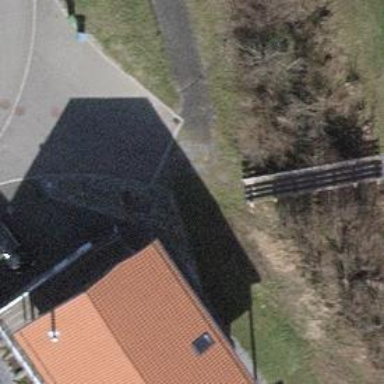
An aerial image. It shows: Footway.